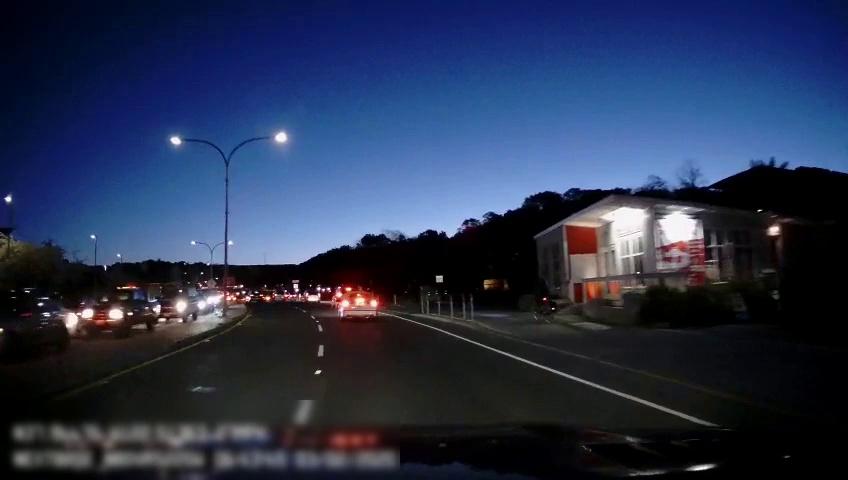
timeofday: Night
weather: Other
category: Drivable Space
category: Drivable Space
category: Vehicles | Car
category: Vehicles | Car
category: Vehicles | SUV
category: Vehicles | SUV
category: Vehicles | SUV
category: Vehicles | SUV
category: Vehicles | Car
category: Lanes | Current Lane
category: Lanes | Current Lane
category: Lanes | Alternate Lane